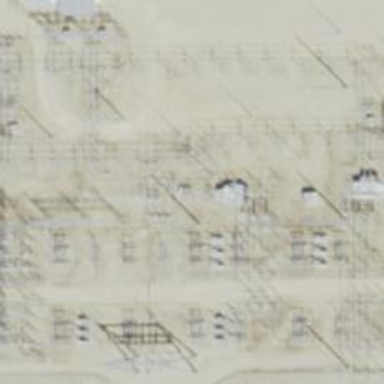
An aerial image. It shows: Switch used for power control.